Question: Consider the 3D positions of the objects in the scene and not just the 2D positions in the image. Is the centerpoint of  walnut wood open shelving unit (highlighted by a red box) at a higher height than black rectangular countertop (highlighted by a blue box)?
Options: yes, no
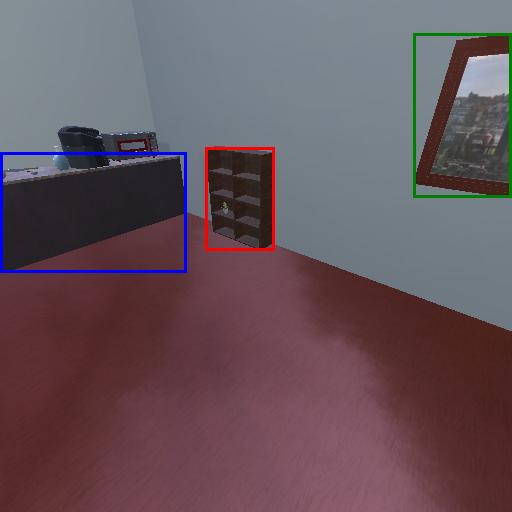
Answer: yes